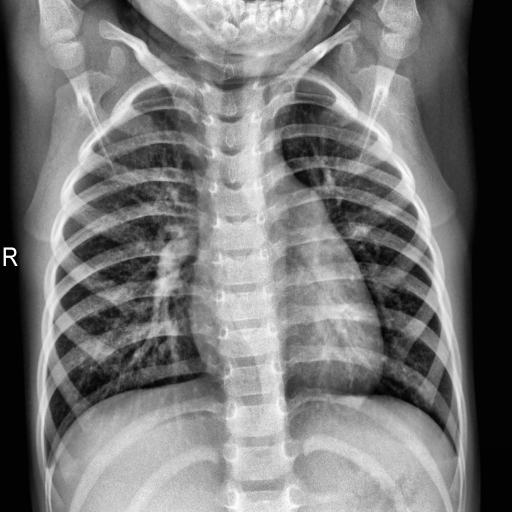
Finding: NORMAL